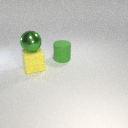
large green metal sphere above large yellow rubber cube